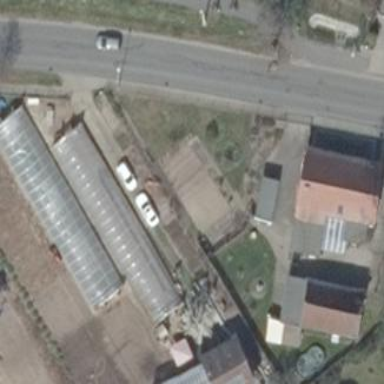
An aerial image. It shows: Greenhouse.